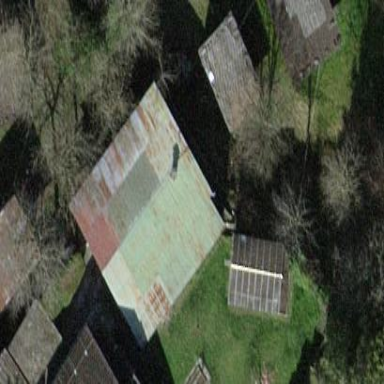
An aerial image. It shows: Shed building.